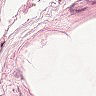
Metastatic tissue present: no